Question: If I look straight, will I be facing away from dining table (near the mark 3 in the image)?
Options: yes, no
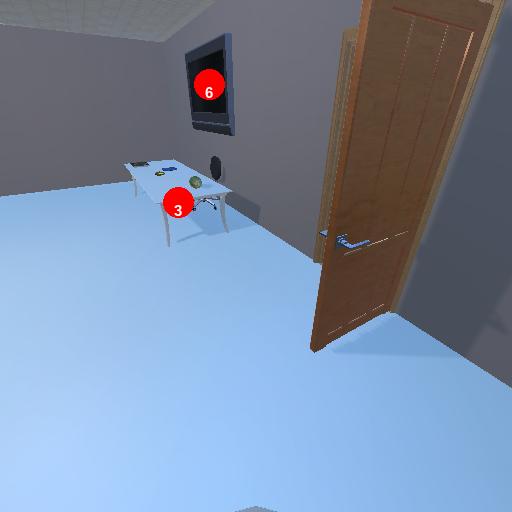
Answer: yes